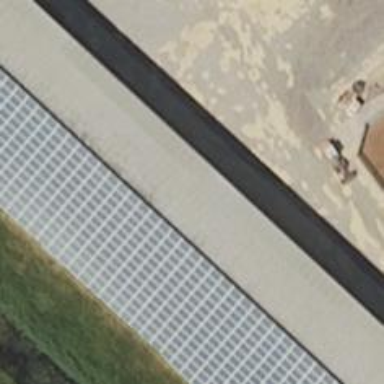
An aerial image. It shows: Solar power generator using photovoltaic method.